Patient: sex M, age 62
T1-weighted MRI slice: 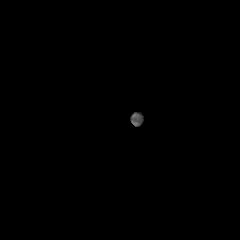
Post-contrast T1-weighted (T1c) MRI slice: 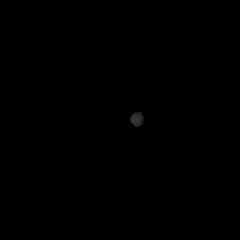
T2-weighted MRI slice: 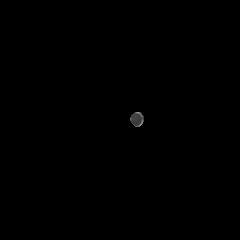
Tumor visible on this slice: no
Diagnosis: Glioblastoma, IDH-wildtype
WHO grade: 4